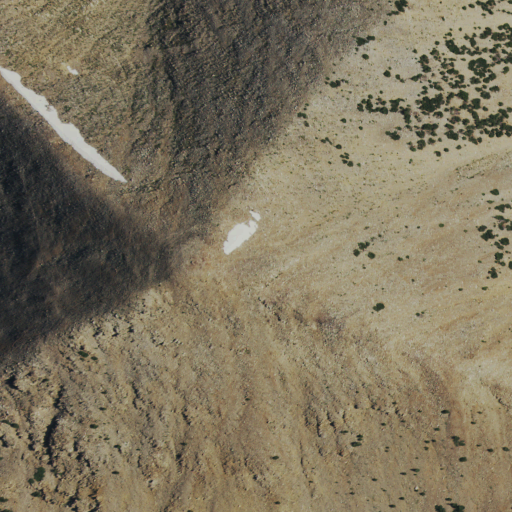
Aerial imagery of mountain in Nevada named Pyramid Peak containing shrub, barren land, grassland, and evergreen forest